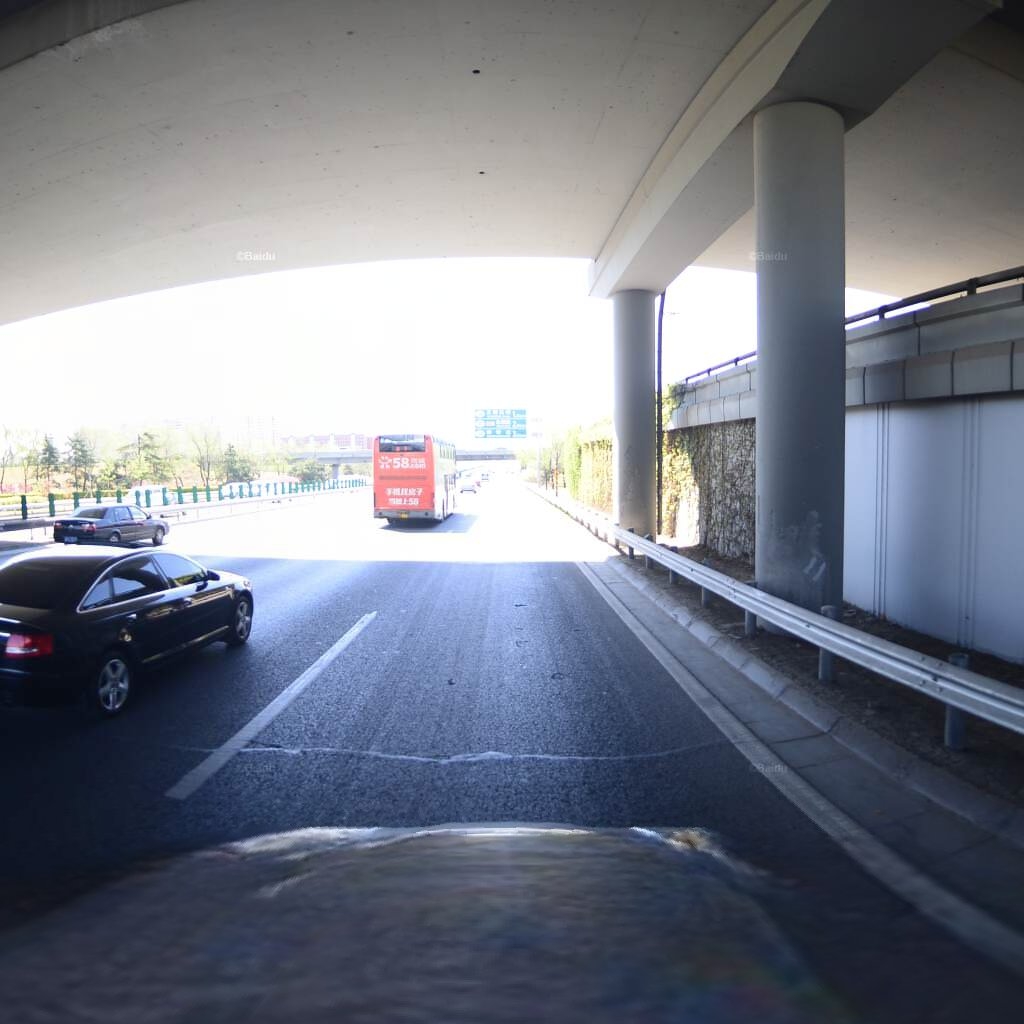
Region: Haidian
Road damage annotations: transverse patch, pothole